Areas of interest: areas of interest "Library"
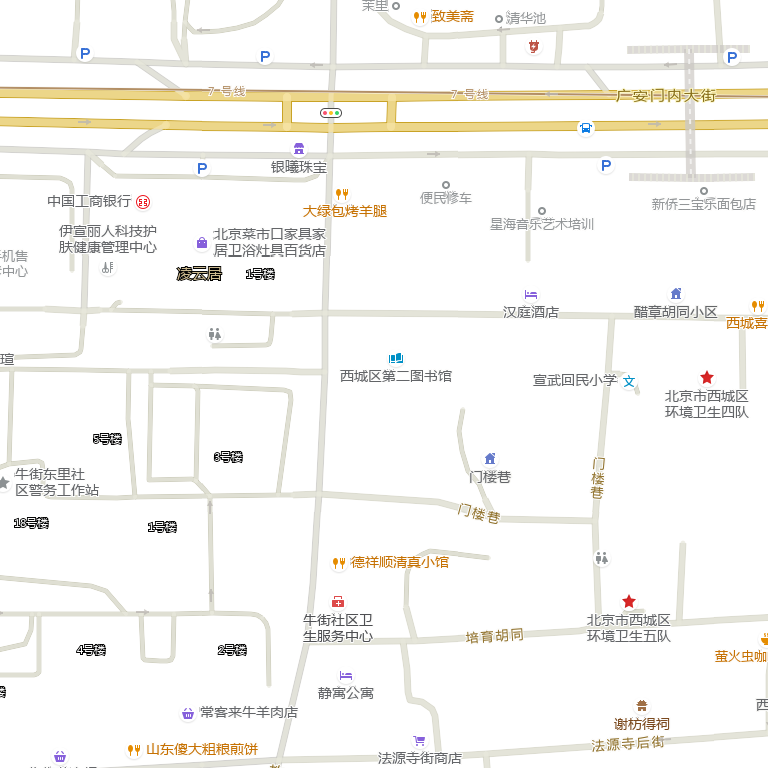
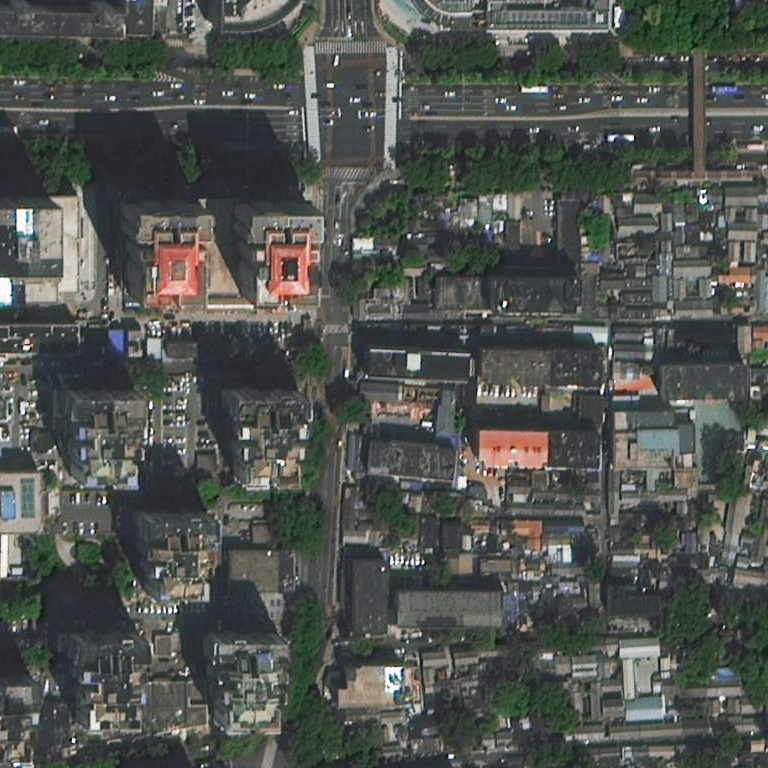